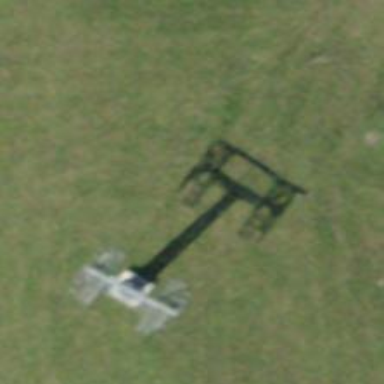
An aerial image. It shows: Pylon used for aerialway.